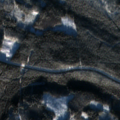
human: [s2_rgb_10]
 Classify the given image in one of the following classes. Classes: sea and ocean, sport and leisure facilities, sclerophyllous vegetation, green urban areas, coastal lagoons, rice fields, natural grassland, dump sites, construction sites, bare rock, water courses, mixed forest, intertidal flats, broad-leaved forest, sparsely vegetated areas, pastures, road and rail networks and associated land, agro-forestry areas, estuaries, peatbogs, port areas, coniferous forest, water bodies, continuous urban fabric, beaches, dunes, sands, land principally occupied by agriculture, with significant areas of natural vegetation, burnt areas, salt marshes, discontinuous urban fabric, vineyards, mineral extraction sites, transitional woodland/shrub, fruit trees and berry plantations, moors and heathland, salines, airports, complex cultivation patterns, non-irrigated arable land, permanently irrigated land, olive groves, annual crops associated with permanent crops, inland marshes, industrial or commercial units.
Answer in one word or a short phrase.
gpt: coniferous forest, mixed forest